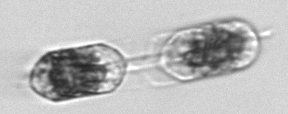
Label: Hemiaulus